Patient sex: M
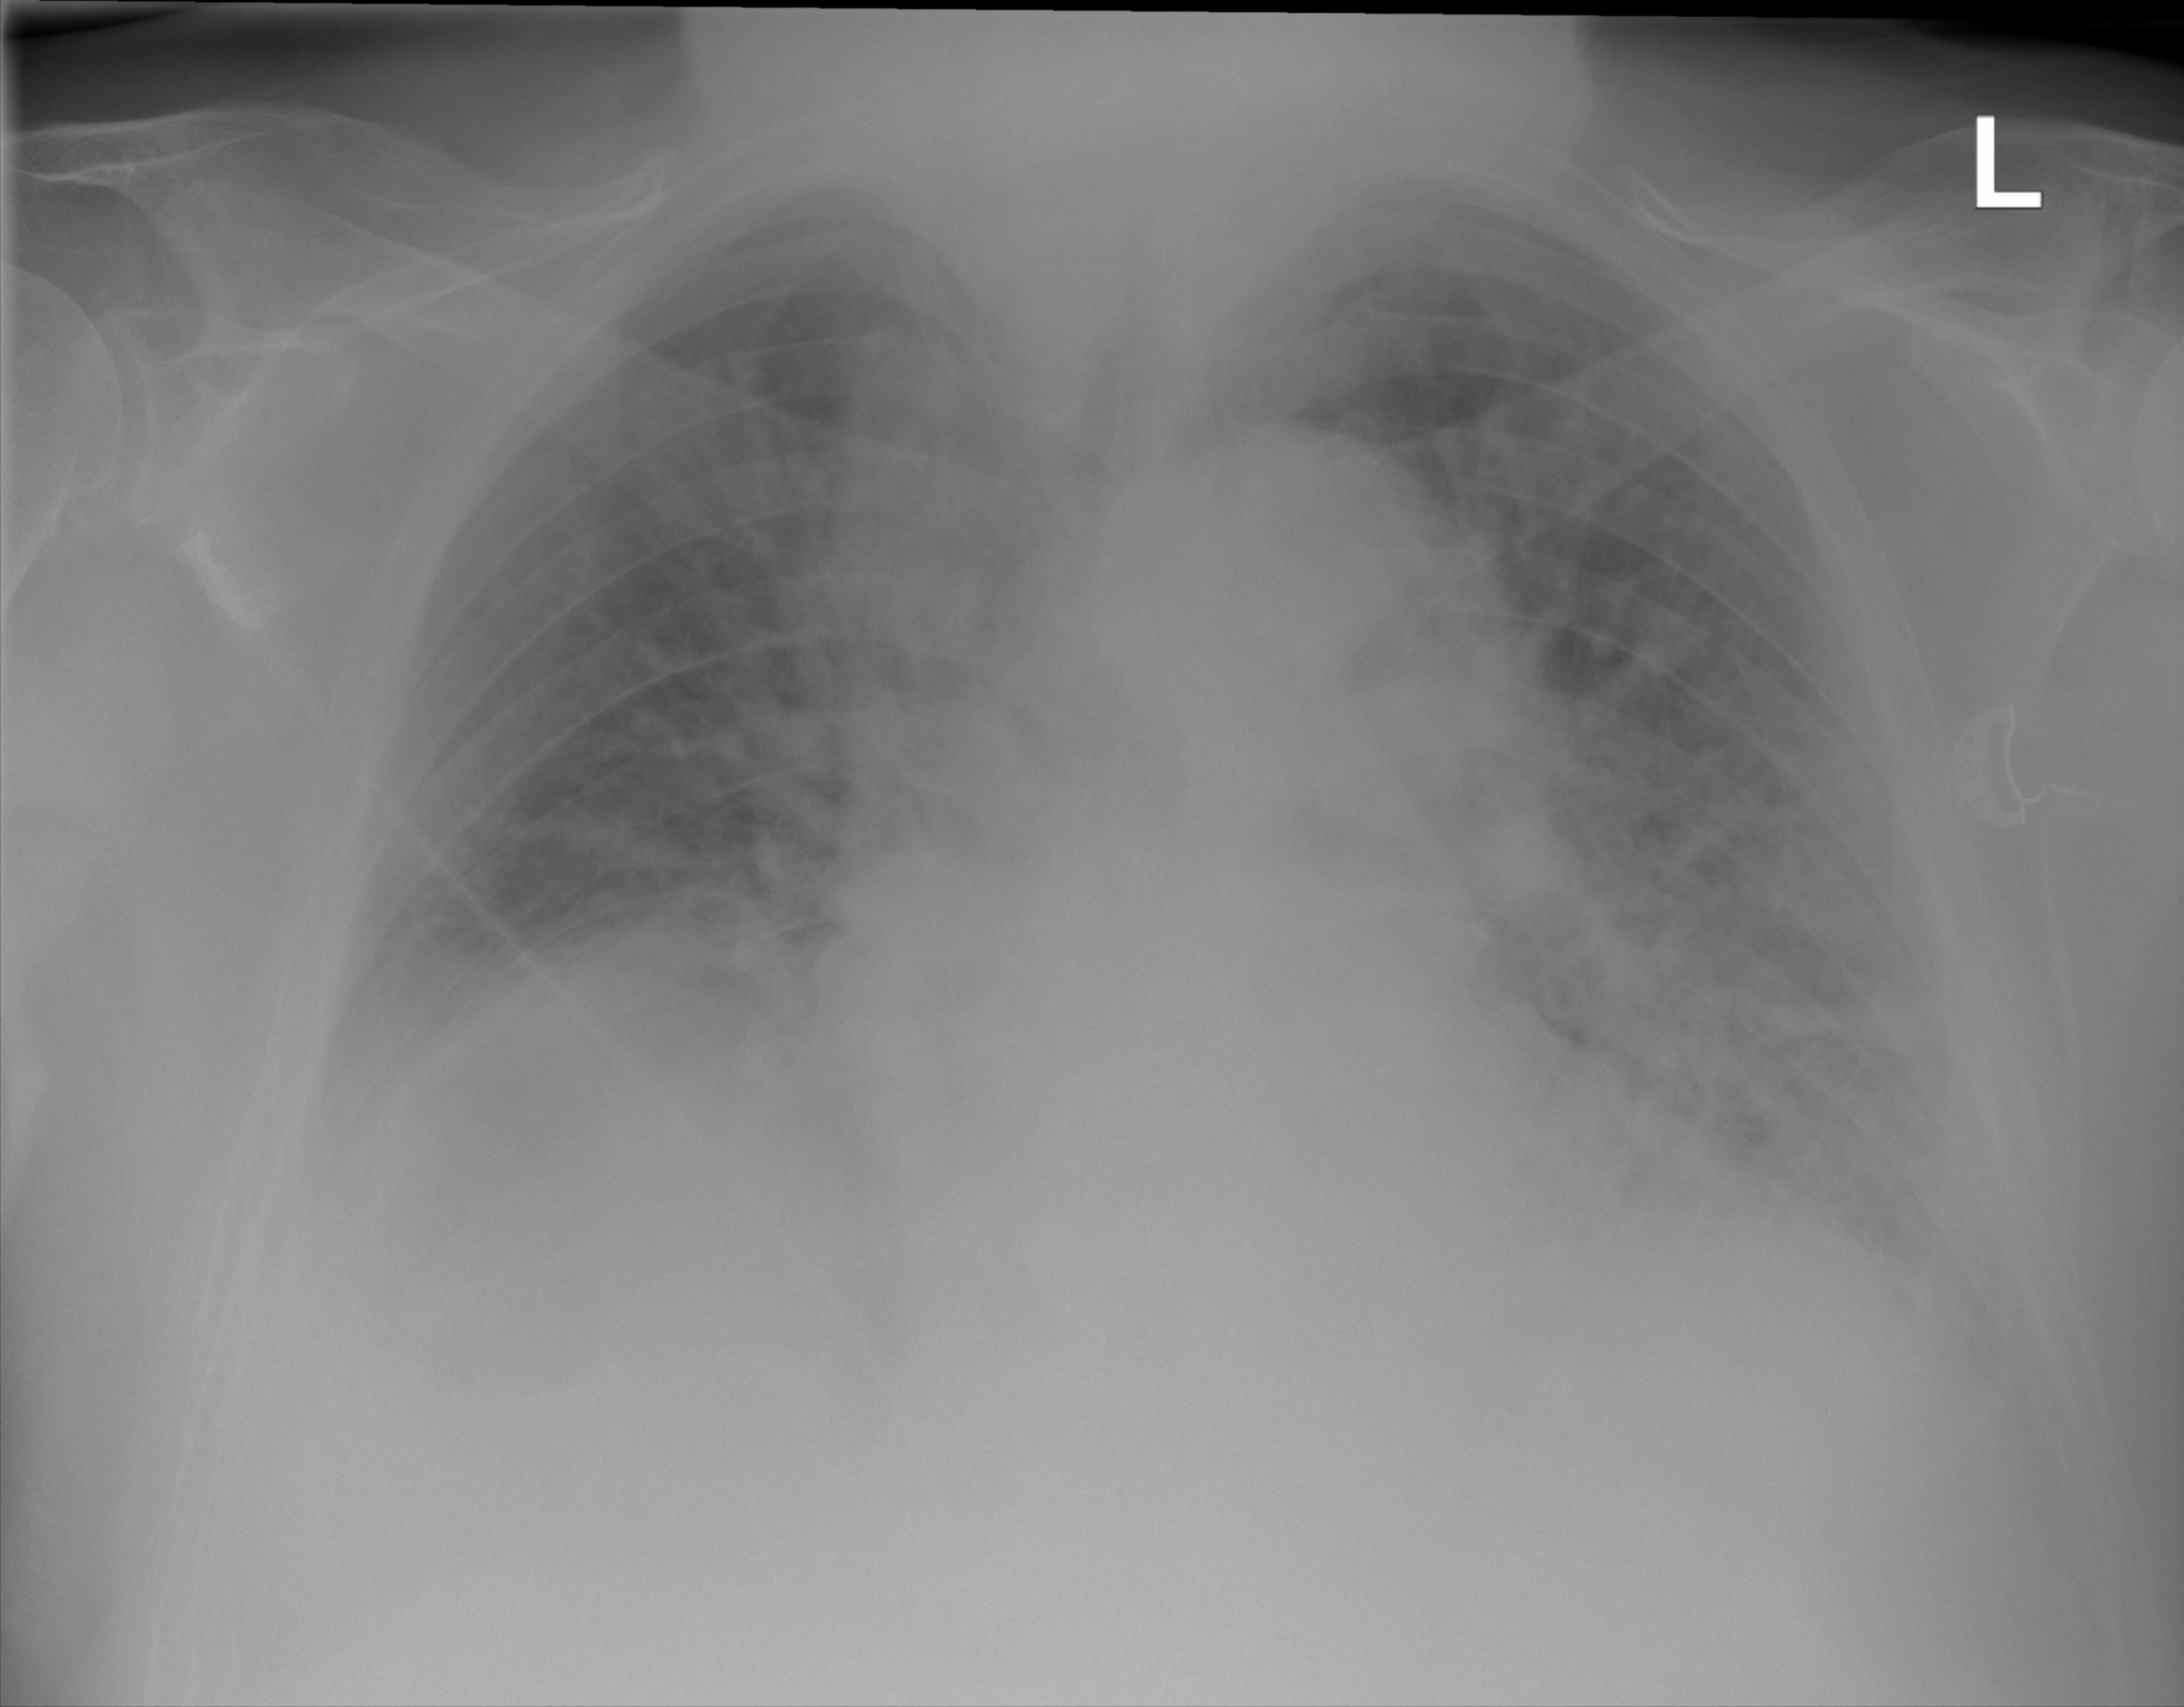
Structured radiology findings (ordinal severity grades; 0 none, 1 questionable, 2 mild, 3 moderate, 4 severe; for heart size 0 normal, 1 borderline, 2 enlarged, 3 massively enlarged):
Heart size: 2
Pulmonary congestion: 3
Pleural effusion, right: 0
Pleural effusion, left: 0
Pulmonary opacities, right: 0
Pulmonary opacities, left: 0
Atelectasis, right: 2
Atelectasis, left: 2